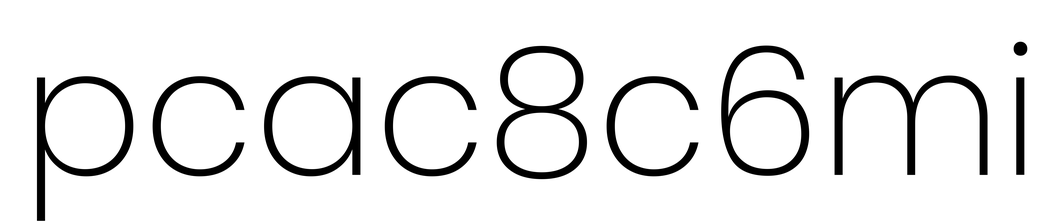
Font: Poppins-ExtraLight